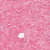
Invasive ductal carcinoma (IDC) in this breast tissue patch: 0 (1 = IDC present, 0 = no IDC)